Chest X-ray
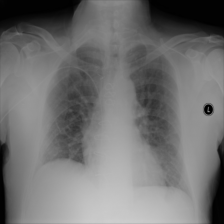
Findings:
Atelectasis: negative
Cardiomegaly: negative
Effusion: negative
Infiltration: negative
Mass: negative
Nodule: negative
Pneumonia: negative
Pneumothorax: negative
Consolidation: negative
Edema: negative
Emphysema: negative
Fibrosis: negative
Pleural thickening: negative
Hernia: negative